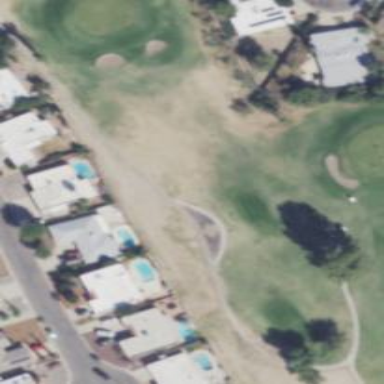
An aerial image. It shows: Path for both roads and golfers.